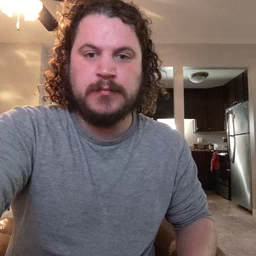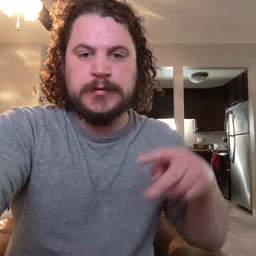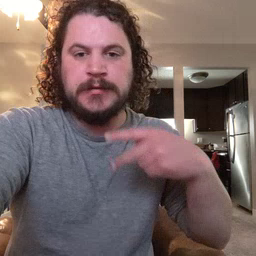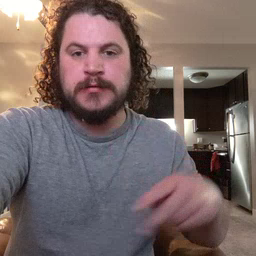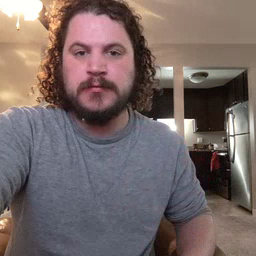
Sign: dance